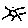
Label: sun